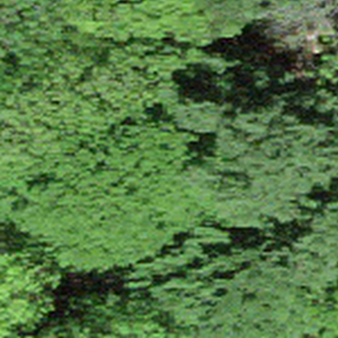
Label: other